Question: I am using knockoutmvc to bind controls.(<URL>
I am getting following error while clicking on button.
Following is my Razor view implementation :
'''
@using PerpetuumSoft.Knockout
@model OpManWeb.ViewModel.ManageAddressVM
@{
var ko = Html.CreateKnockoutContext();
}
@{
ViewBag.Title = "Manage Addresses";
}
@Scripts.Render("~/customjs")
@Scripts.Render("~/knockout")
<div class="container-fluid zeropadding" style="margin-top:15px; width:100%; font-size:13px;">
<div class="row">
<div class="col-md-3 col-lg-3 clmargin">
<div class="form-group col-md-4 zeropadding div1adjustments">
@Html.LabelFor(m => m.IndexNo, new { @class = "fieldtext" })
</div>
<div class=" form-group col-md-8 div2adjustments ">
@ko.Html.TextBox(m => m.IndexNo, new { @class = "form-control input-sm fieldtextinput " })
<input type="reset" class="btncross" data-toggle="tooltip" title="Click to clear" value="X" />
<button type="button" class="btn btn-search searchbtn" data-toggle="tooltip" data-placement="bottom"
title="Search customer as per Index No">
<i class="fa fa-search"></i>
</button>
</div>
</div>
<div class="col-md-2">
@ko.Html.Button("Add Address", "AddAddress", "Customer", null, new { @class = "btn btn-large btn-primary" })
</div>
</div>
</div>
'''
Following is the code for CustomerController File
'''
using System;
using System.Collections.Generic;
using System.Linq;
using System.Web;
using System.Web.Mvc;
using ServiceStack.Mvc;
using OpManWeb.Models;
using PerpetuumSoft.Knockout;
using OpManWeb.ViewModel;
using MvcJqGrid;
namespace OpManWeb.Controllers
{
public class CustomerController : KnockoutController
{
public ActionResult AddAddress()
{
AddressVM addressVM = new AddressVM();
addressVM.selectmode = Mode.Add;
return View("AddEditAddress", addressVM);
}
}
}
'''
Following is ther error Html Response

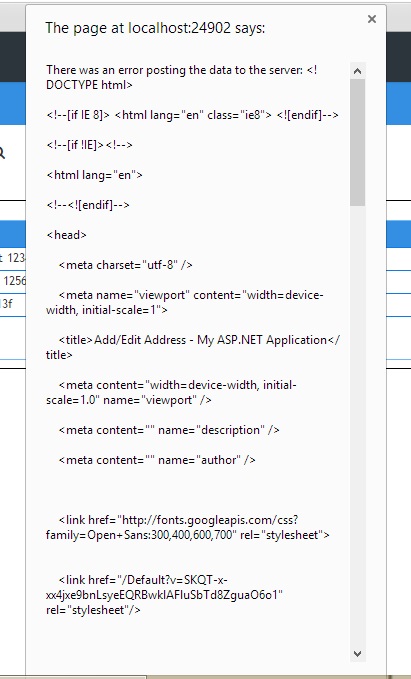
Answer: While using @Ko.Html.Button we must return Json Object From Controller Method like below.
'''
public ActionResult AddAddress()
{
return Json(new { Url = Url.Action("Stock", "Inventory") });
}
'''